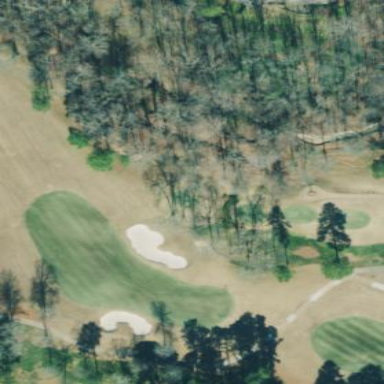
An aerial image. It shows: Rough area in golf course.